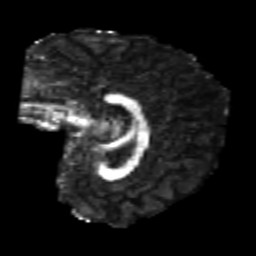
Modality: FA
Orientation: sagittal
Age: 22
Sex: female
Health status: healthy
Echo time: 0.074 s